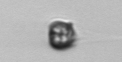
Label: Apedinella